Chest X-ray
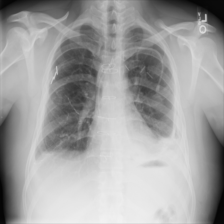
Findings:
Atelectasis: positive
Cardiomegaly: negative
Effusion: negative
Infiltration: positive
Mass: negative
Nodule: negative
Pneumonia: negative
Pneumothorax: negative
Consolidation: negative
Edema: negative
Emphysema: negative
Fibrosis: negative
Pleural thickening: negative
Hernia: negative